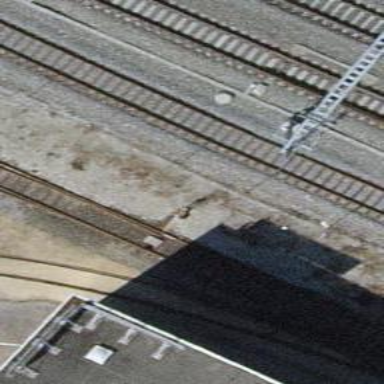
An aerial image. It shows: Railway switch.